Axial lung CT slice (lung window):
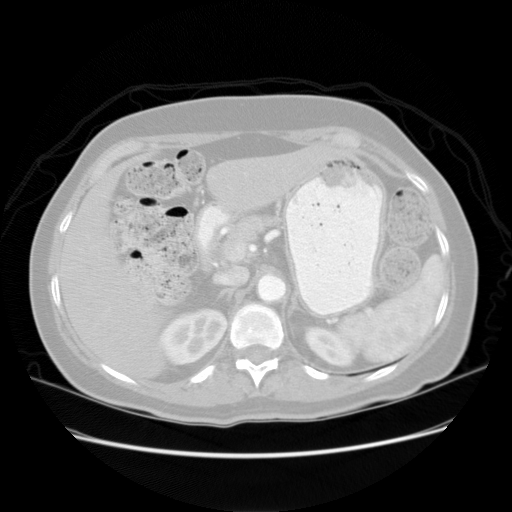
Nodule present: no